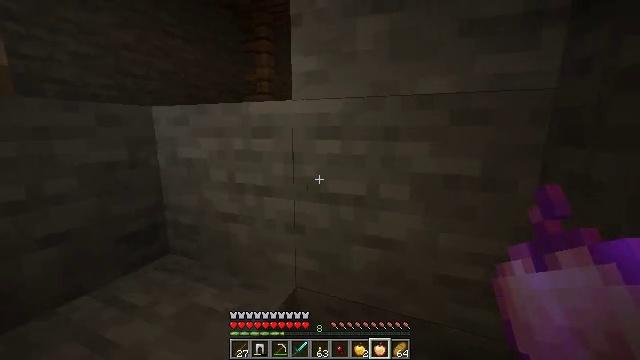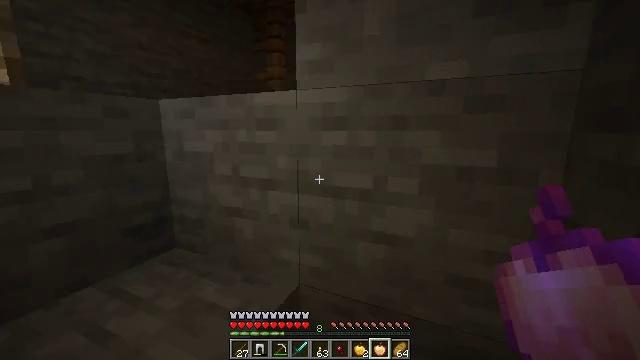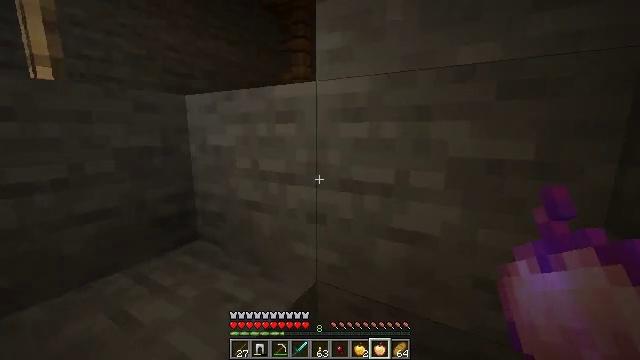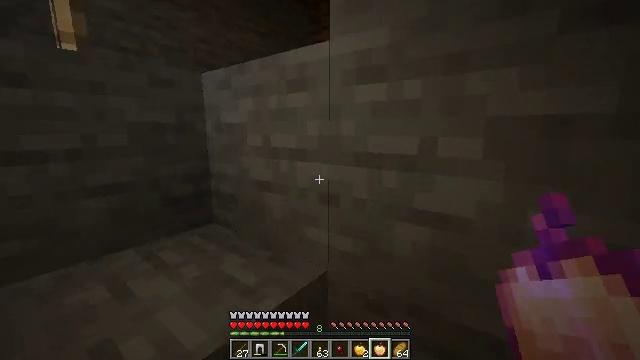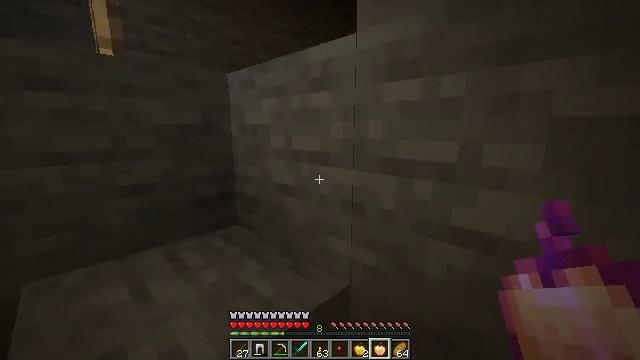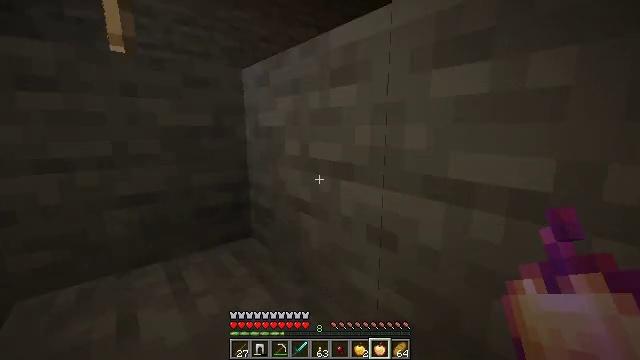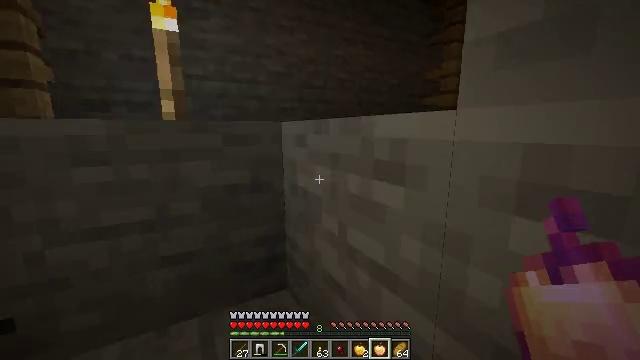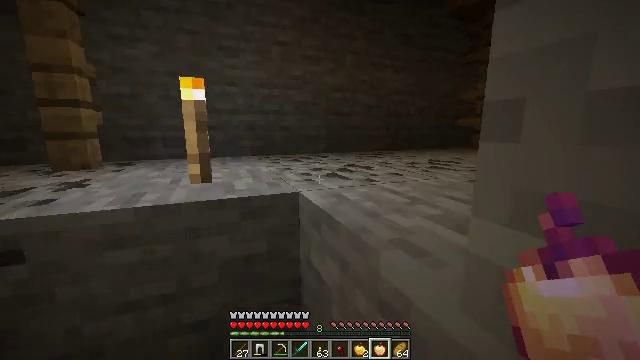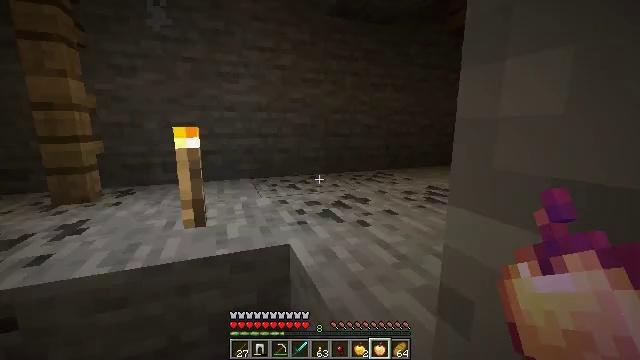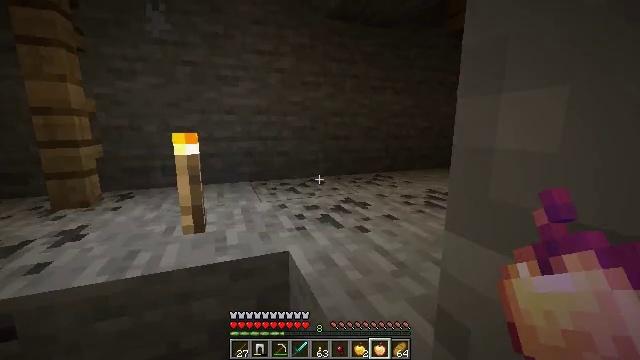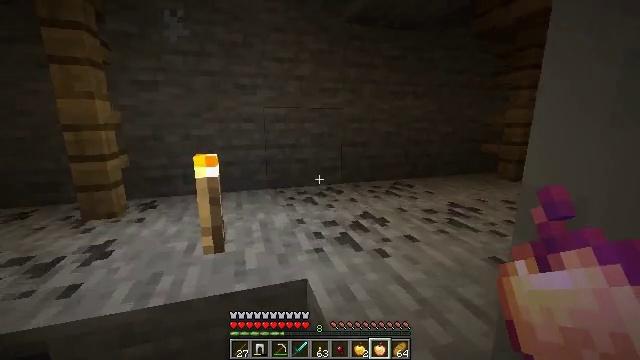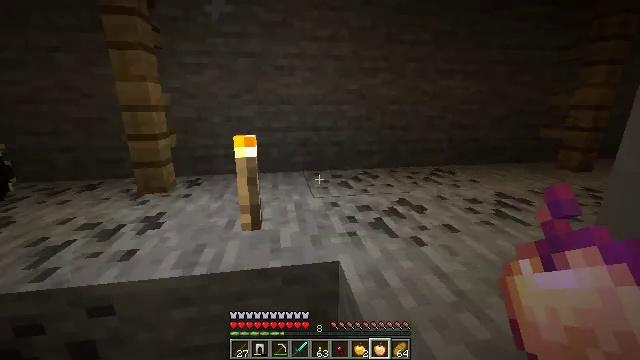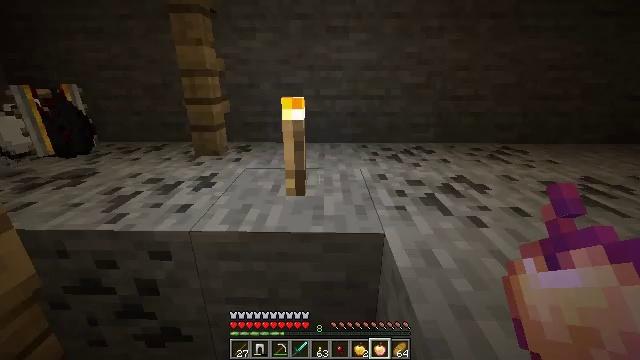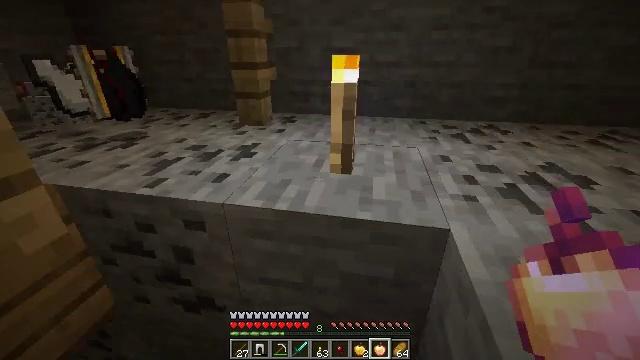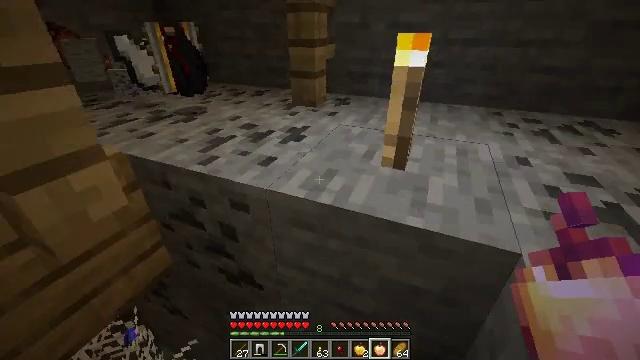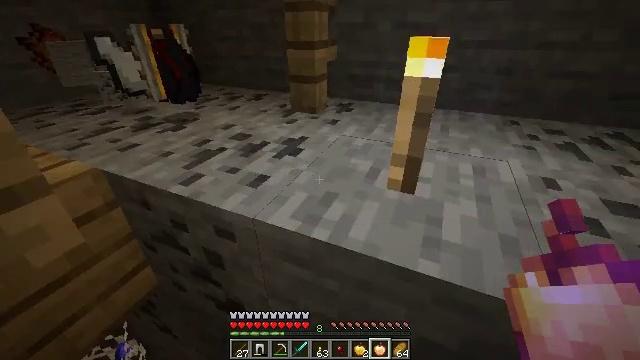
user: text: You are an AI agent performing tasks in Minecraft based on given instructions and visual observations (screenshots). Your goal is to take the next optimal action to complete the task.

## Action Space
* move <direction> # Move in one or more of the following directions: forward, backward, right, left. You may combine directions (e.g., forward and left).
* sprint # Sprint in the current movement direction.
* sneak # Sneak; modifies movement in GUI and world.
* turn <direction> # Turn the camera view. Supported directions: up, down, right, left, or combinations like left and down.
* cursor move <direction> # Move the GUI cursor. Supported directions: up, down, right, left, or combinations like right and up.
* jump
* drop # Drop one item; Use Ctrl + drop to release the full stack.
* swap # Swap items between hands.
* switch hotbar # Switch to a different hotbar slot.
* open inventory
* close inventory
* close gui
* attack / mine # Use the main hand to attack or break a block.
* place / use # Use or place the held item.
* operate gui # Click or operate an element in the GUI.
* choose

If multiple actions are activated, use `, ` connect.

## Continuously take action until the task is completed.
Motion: motion action
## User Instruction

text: Remove iron leggings from the inventory.
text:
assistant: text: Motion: move forward, turn left
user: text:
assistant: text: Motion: move forward, turn left
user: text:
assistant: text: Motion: move forward, turn left
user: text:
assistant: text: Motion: move forward, turn left
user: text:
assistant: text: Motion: move forward, turn left
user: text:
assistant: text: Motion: move forward, turn left, jump
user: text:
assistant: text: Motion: move forward, turn left, jump
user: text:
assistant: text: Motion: move forward, jump
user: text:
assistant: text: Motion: move forward, jump
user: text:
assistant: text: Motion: move forward, turn left and down, jump
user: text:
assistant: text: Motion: move forward, turn left and down
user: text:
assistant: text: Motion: move forward, turn left and down
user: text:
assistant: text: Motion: move forward, turn left and down
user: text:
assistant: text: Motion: move forward, turn left and down
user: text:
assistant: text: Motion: no_op
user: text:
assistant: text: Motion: move right, turn left
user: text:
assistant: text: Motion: move right, turn left
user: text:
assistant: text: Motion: move right, turn left
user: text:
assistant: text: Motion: move right, turn left and up, jump
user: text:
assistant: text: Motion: move right, turn left, jump
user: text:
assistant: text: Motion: move right, turn left and up, jump
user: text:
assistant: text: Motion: move right, turn left and up, jump
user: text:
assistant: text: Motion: move right, turn left, jump
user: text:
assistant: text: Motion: move right, turn left
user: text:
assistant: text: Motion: move right, turn left
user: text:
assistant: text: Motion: move right, turn left
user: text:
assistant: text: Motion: move right, turn left
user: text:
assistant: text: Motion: turn left
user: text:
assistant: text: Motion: turn left and up
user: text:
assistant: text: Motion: turn left and up